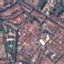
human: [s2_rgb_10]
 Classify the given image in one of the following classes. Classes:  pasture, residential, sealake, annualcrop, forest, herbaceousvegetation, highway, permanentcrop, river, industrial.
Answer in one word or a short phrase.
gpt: Residential